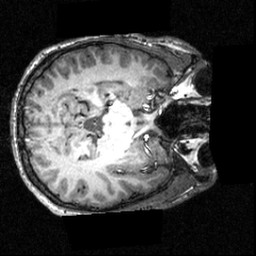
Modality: T1w
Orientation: axial
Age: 19
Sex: male
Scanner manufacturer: siemens
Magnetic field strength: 3.951 T
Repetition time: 1.5 s
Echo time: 0.00335 s